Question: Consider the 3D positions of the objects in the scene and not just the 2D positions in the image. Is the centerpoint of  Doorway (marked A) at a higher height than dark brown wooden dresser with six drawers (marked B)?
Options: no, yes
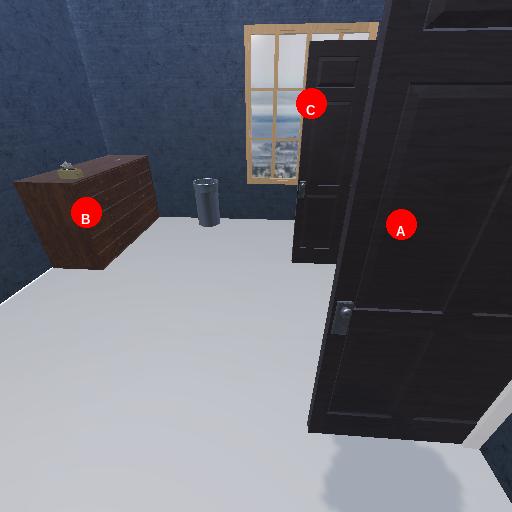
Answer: no